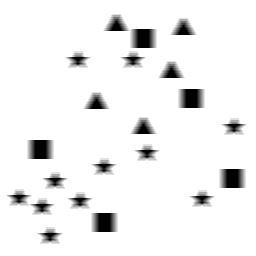
Squares: 5
Triangles: 5
Stars: 11
Total shapes: 21